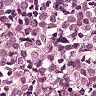
Metastatic tissue present: yes